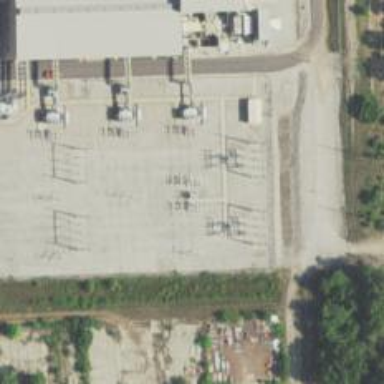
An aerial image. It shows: Switch used for power control.